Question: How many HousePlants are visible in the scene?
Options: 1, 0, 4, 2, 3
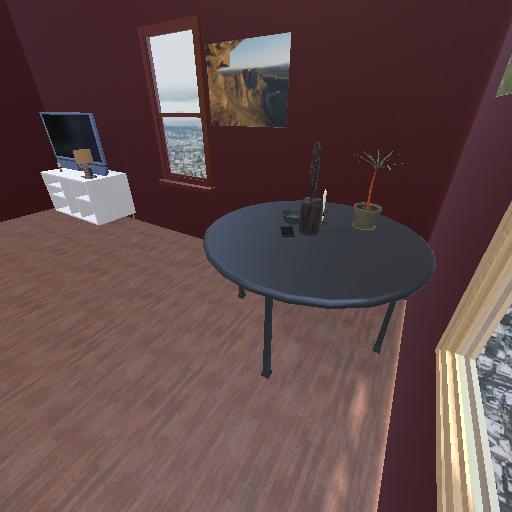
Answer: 1